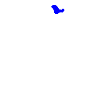
Particle: electron